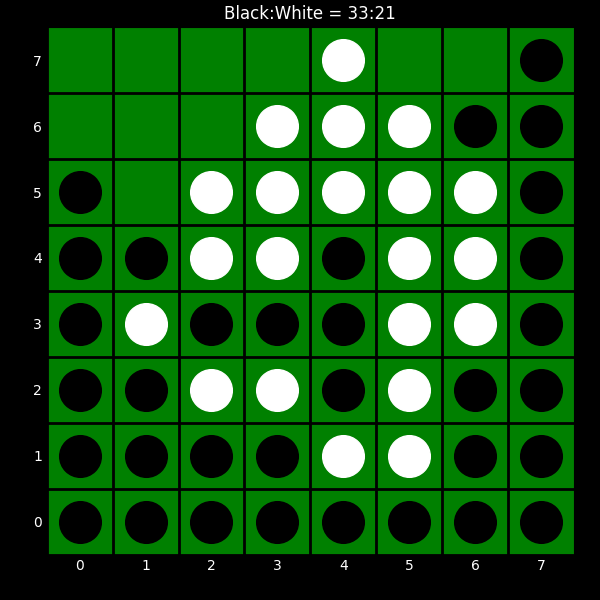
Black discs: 33
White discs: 21